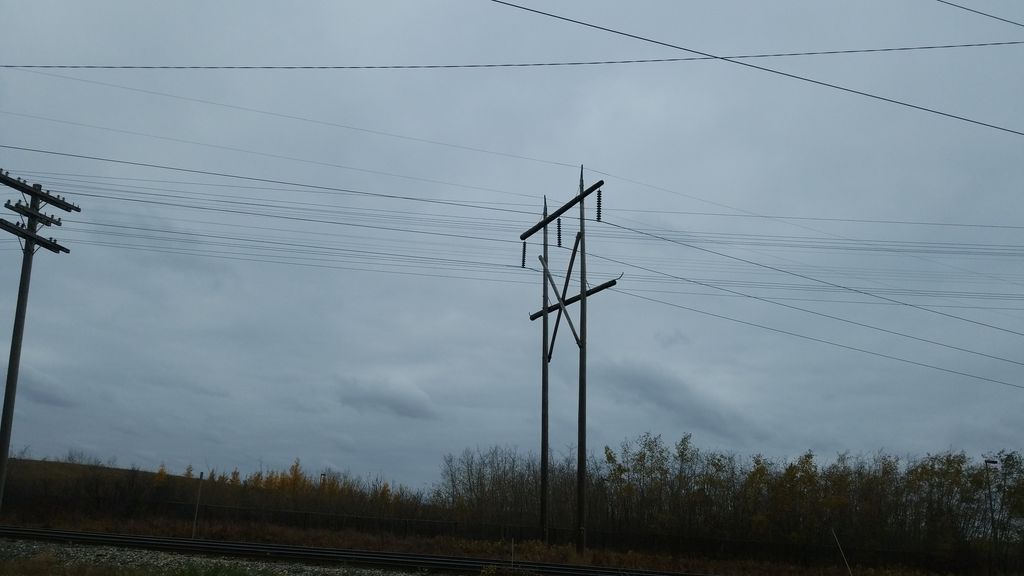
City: edmonton